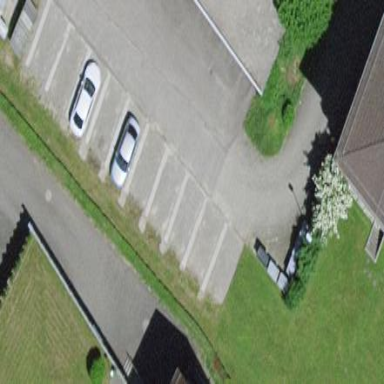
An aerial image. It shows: Parking area.